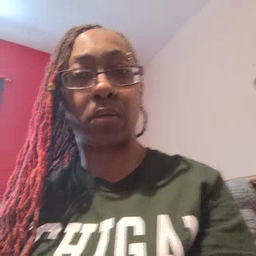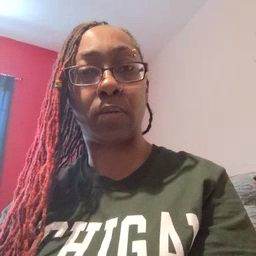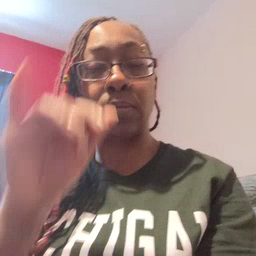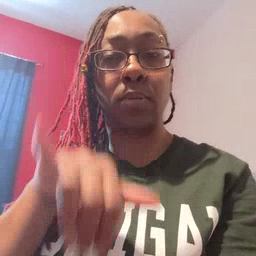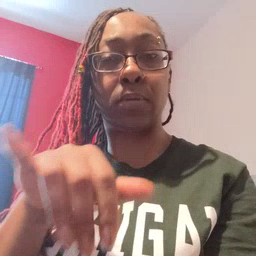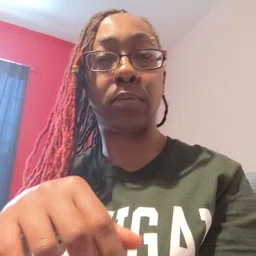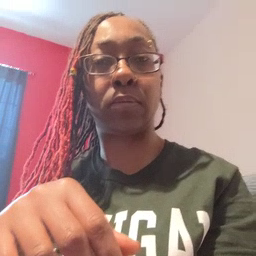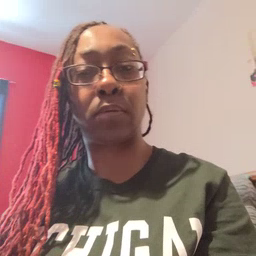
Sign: stay